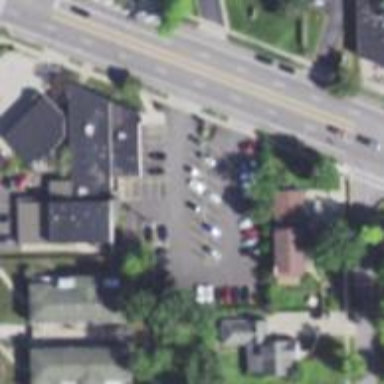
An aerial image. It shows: Parking space.